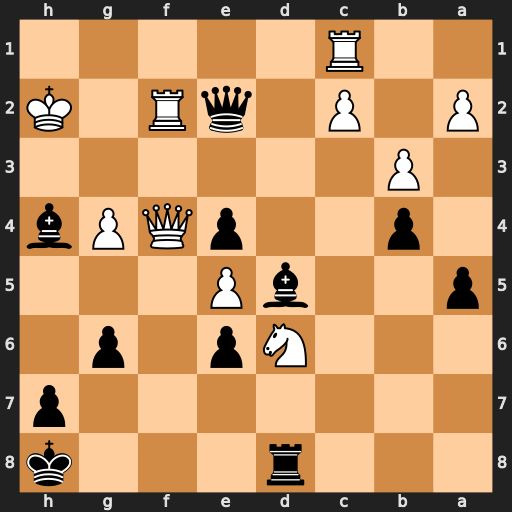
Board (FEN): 3r3k/7p/3Np1p1/p2bP3/1p2pQPb/1P6/P1P1qR1K/2R5
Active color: b
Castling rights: -
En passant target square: -
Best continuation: Qxf2+ Qxf2 Bxf2